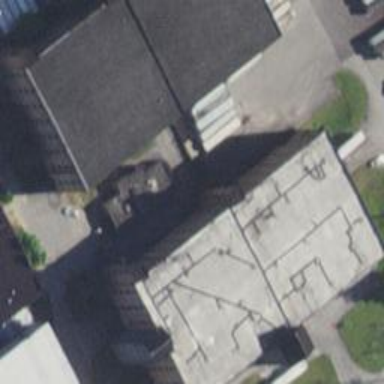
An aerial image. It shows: Part of building.